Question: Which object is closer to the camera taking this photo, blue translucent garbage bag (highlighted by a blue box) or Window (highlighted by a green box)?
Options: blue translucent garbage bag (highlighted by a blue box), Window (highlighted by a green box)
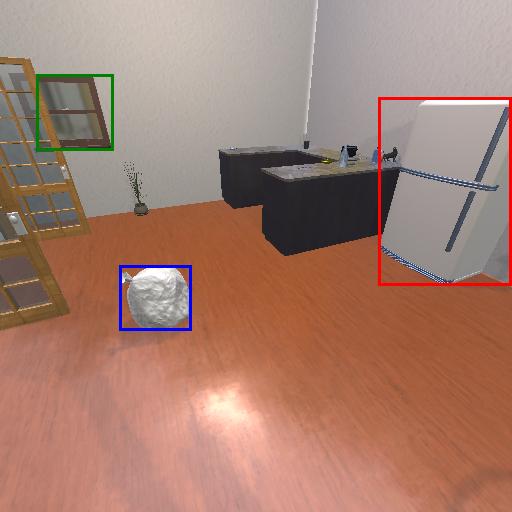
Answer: blue translucent garbage bag (highlighted by a blue box)